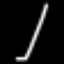
Label: line